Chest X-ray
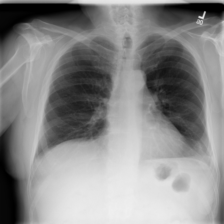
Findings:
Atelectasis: negative
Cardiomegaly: negative
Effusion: negative
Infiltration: positive
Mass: negative
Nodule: negative
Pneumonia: negative
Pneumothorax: negative
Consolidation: negative
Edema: negative
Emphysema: negative
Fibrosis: negative
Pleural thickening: negative
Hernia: negative